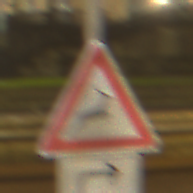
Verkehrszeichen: WildwechselLinks
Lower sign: RichtungsangabeDurchPfeile5
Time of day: Night
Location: Outdoor (Urban)
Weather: Overcast
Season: NotSpecified
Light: Artificial